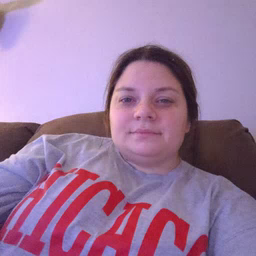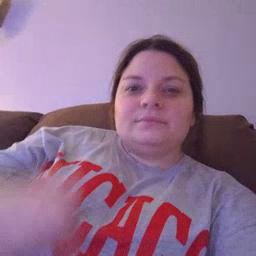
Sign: can